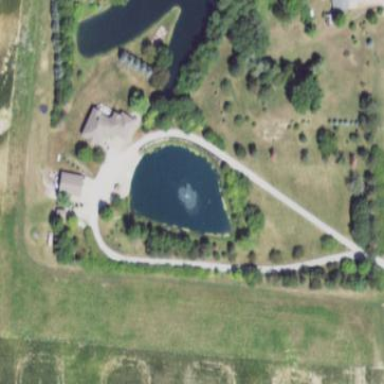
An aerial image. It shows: Pond surrounded by natural water.